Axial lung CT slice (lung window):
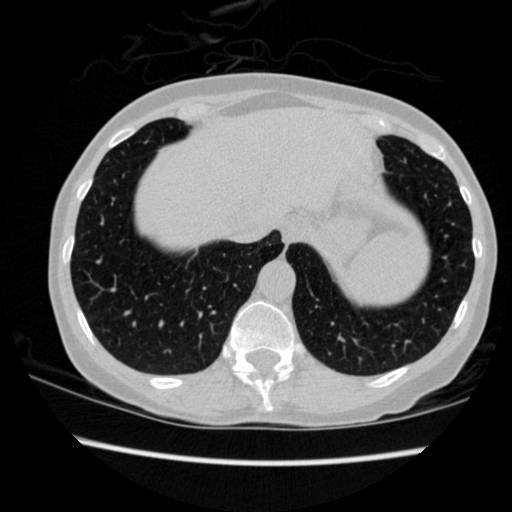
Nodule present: no